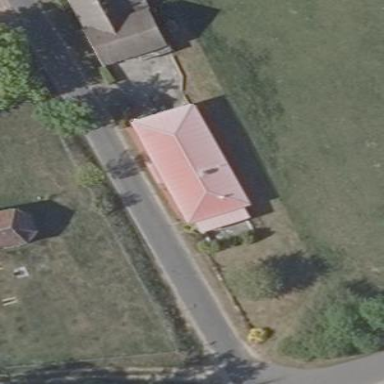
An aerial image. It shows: House with hipped roof aligned along its orientation.